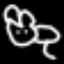
Label: frog